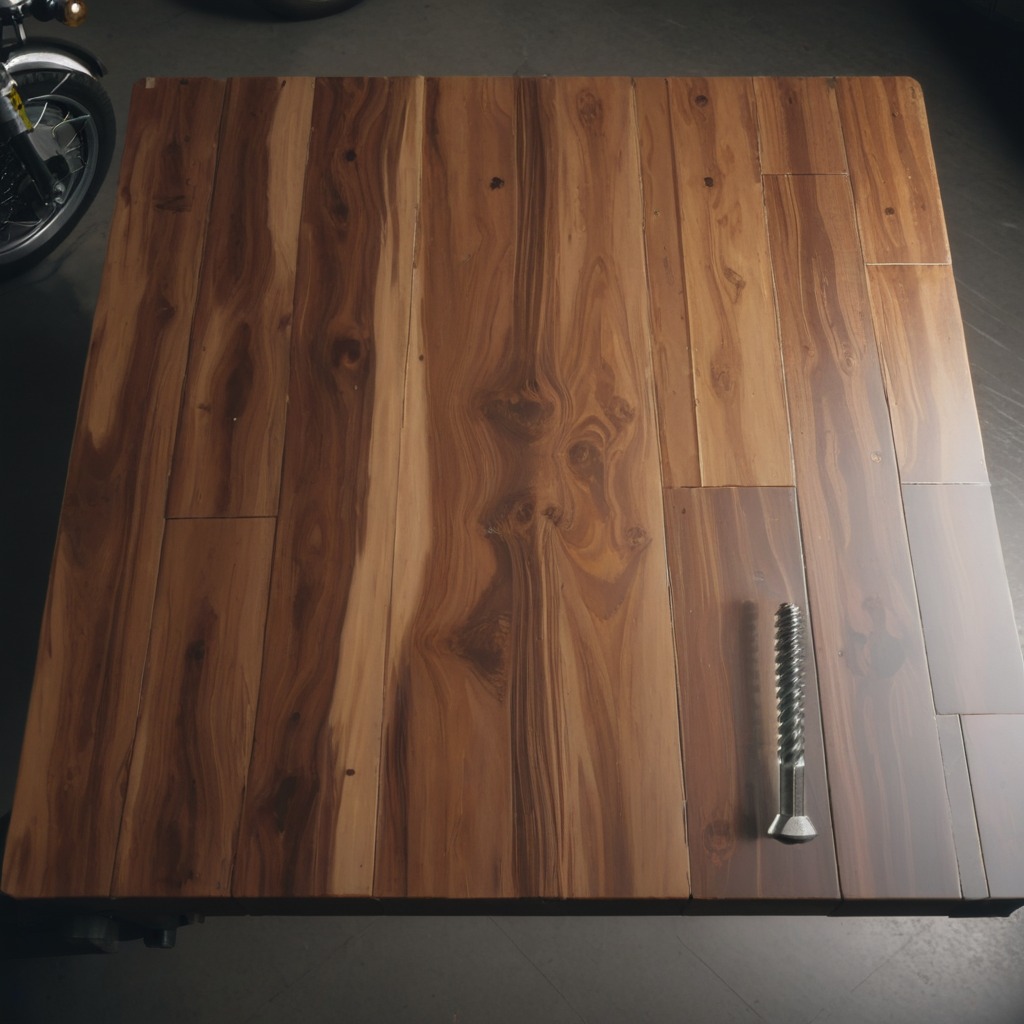
A metal screw is lying on an oil-spilled wooden table in a vintage motorcycle garage.